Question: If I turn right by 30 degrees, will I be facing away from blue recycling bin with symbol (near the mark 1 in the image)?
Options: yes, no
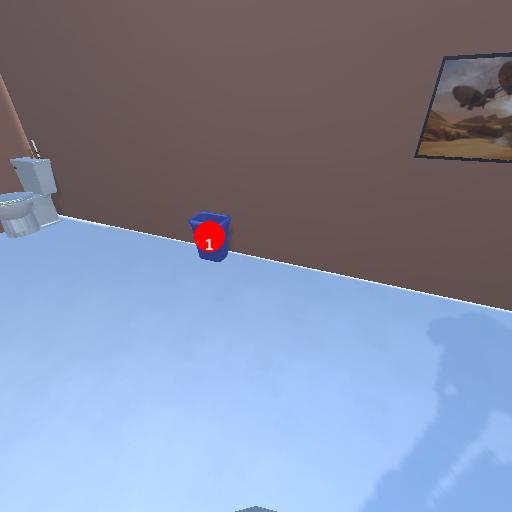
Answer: yes